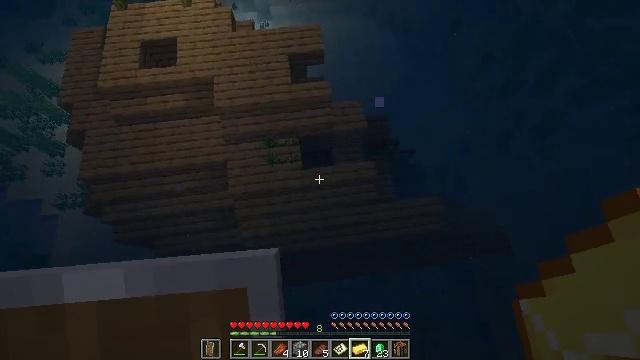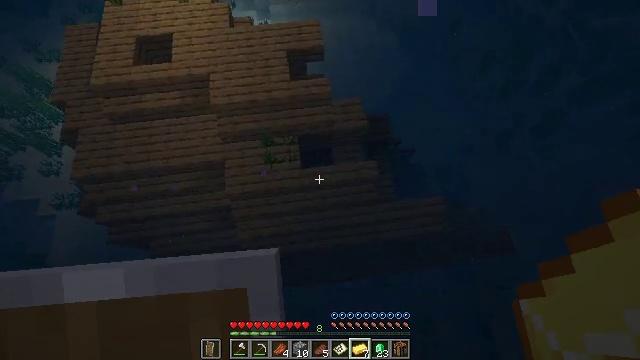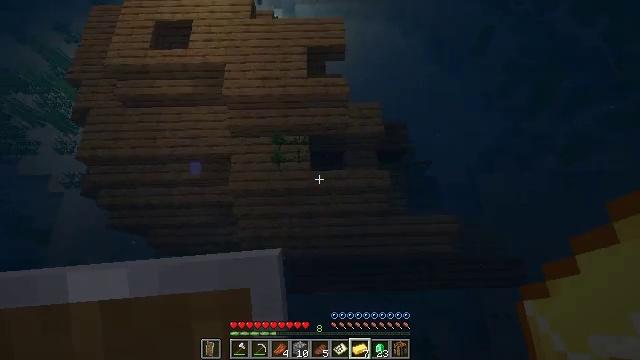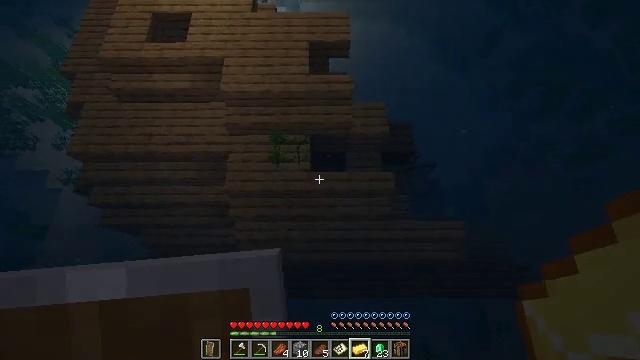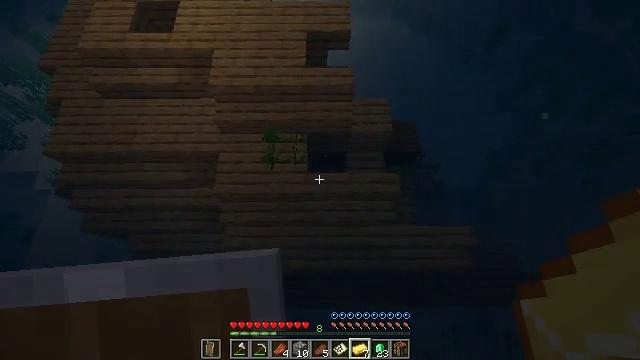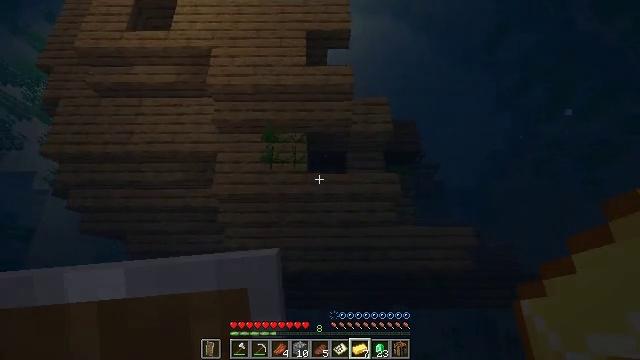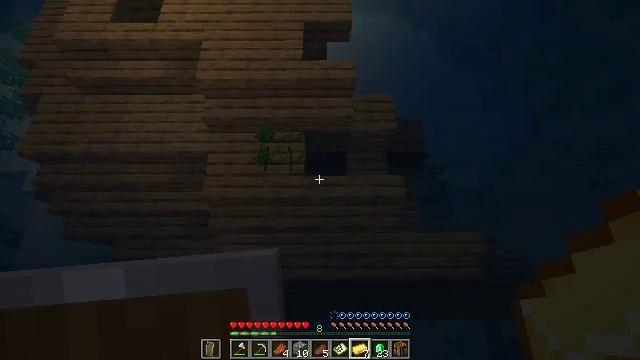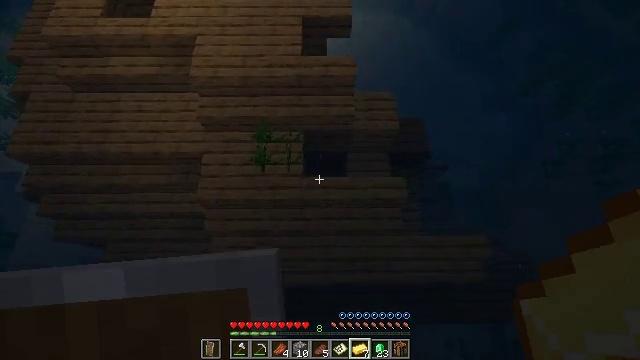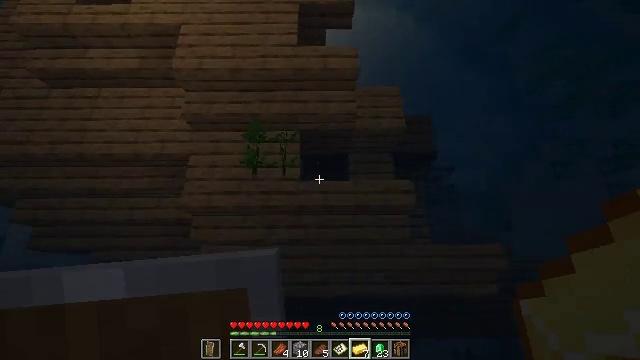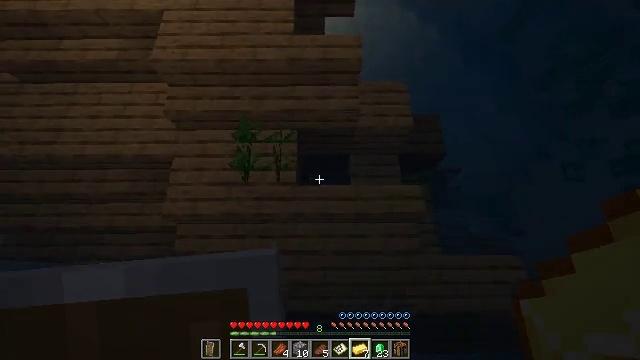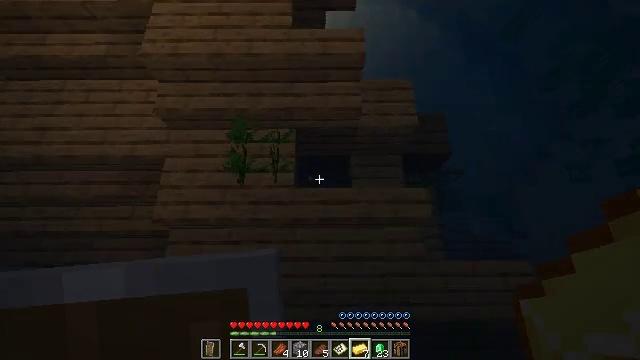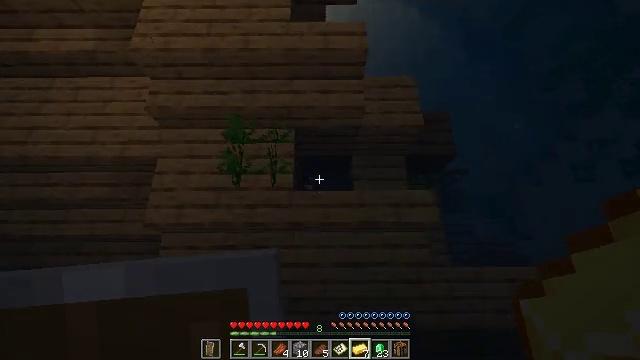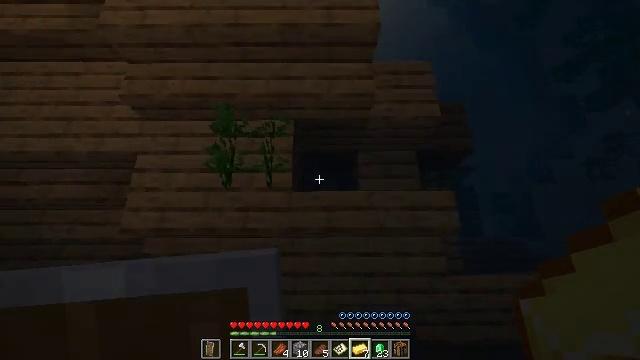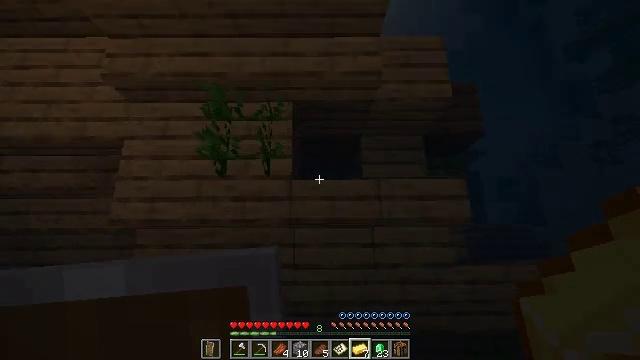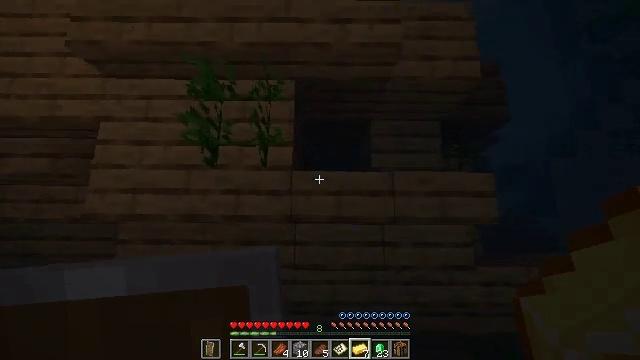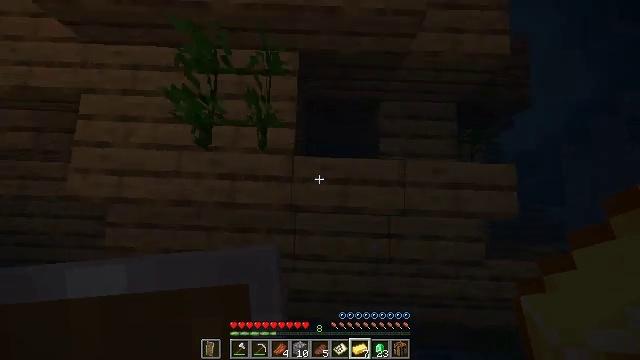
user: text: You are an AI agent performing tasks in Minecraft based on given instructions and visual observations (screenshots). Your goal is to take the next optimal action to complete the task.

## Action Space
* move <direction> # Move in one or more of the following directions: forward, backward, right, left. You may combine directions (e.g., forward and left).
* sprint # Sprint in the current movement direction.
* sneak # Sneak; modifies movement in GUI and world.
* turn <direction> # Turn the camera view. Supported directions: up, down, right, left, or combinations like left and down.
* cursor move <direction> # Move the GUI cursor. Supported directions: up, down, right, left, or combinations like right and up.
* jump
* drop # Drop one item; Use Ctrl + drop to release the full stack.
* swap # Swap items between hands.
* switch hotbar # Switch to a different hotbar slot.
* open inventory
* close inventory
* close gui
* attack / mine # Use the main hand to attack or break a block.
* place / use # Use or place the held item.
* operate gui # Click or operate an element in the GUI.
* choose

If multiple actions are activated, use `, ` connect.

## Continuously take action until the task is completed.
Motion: motion action
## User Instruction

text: Remove a filled map from the inventory.
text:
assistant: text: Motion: move forward, sprint
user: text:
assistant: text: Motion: move forward, sprint, turn left
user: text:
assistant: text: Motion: move forward, sprint, turn left
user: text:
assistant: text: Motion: move forward, sprint
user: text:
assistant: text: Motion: move forward, sprint
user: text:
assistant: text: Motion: move forward, sprint
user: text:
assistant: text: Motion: move forward, sprint
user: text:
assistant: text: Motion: move forward, sprint
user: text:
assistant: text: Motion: move forward, sprint
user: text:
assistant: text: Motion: move forward and move left, sprint
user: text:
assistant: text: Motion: move forward and move left, sprint
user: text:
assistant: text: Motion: move forward and move left, sprint, turn down
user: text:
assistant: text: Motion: move forward and move left, sprint, turn down
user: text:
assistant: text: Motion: move forward, turn down
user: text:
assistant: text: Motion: move forward, turn left and down
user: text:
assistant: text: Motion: move forward, turn left and down
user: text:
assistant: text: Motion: move forward, turn left and down
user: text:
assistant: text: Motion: move forward
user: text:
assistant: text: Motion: move forward
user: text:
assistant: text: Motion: move forward and move right
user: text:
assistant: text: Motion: move forward and move right
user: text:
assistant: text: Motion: move forward and move right
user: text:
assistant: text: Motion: move forward
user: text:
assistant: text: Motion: move forward
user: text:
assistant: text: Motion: move forward
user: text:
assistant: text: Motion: move forward, turn left
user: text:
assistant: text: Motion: move forward, turn left
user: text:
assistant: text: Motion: move forward, turn left
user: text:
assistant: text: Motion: move forward
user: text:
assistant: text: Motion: no_op